An envelope spectrum derived from a bearing vibration measurement is shown; the reference markers locate BPFO, BPFI, BSF and FTF for this bearing geometry and shaft speed. Classify the bearing condition as one of: normal, inner_race, outer_race, ball.
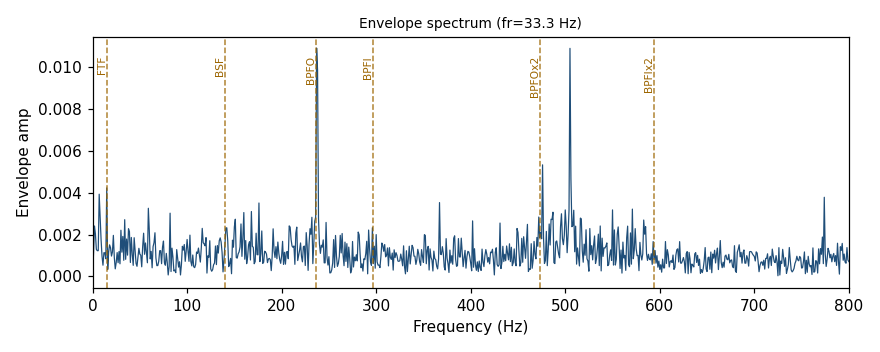
Answer: normal